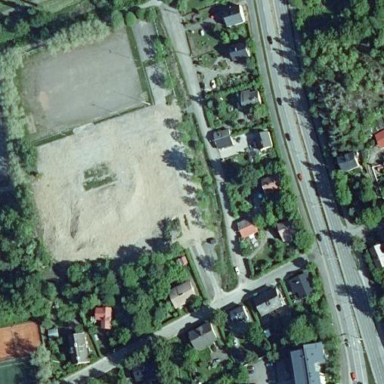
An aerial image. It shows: Kindergarten building.